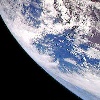
Label: cloud